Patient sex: F
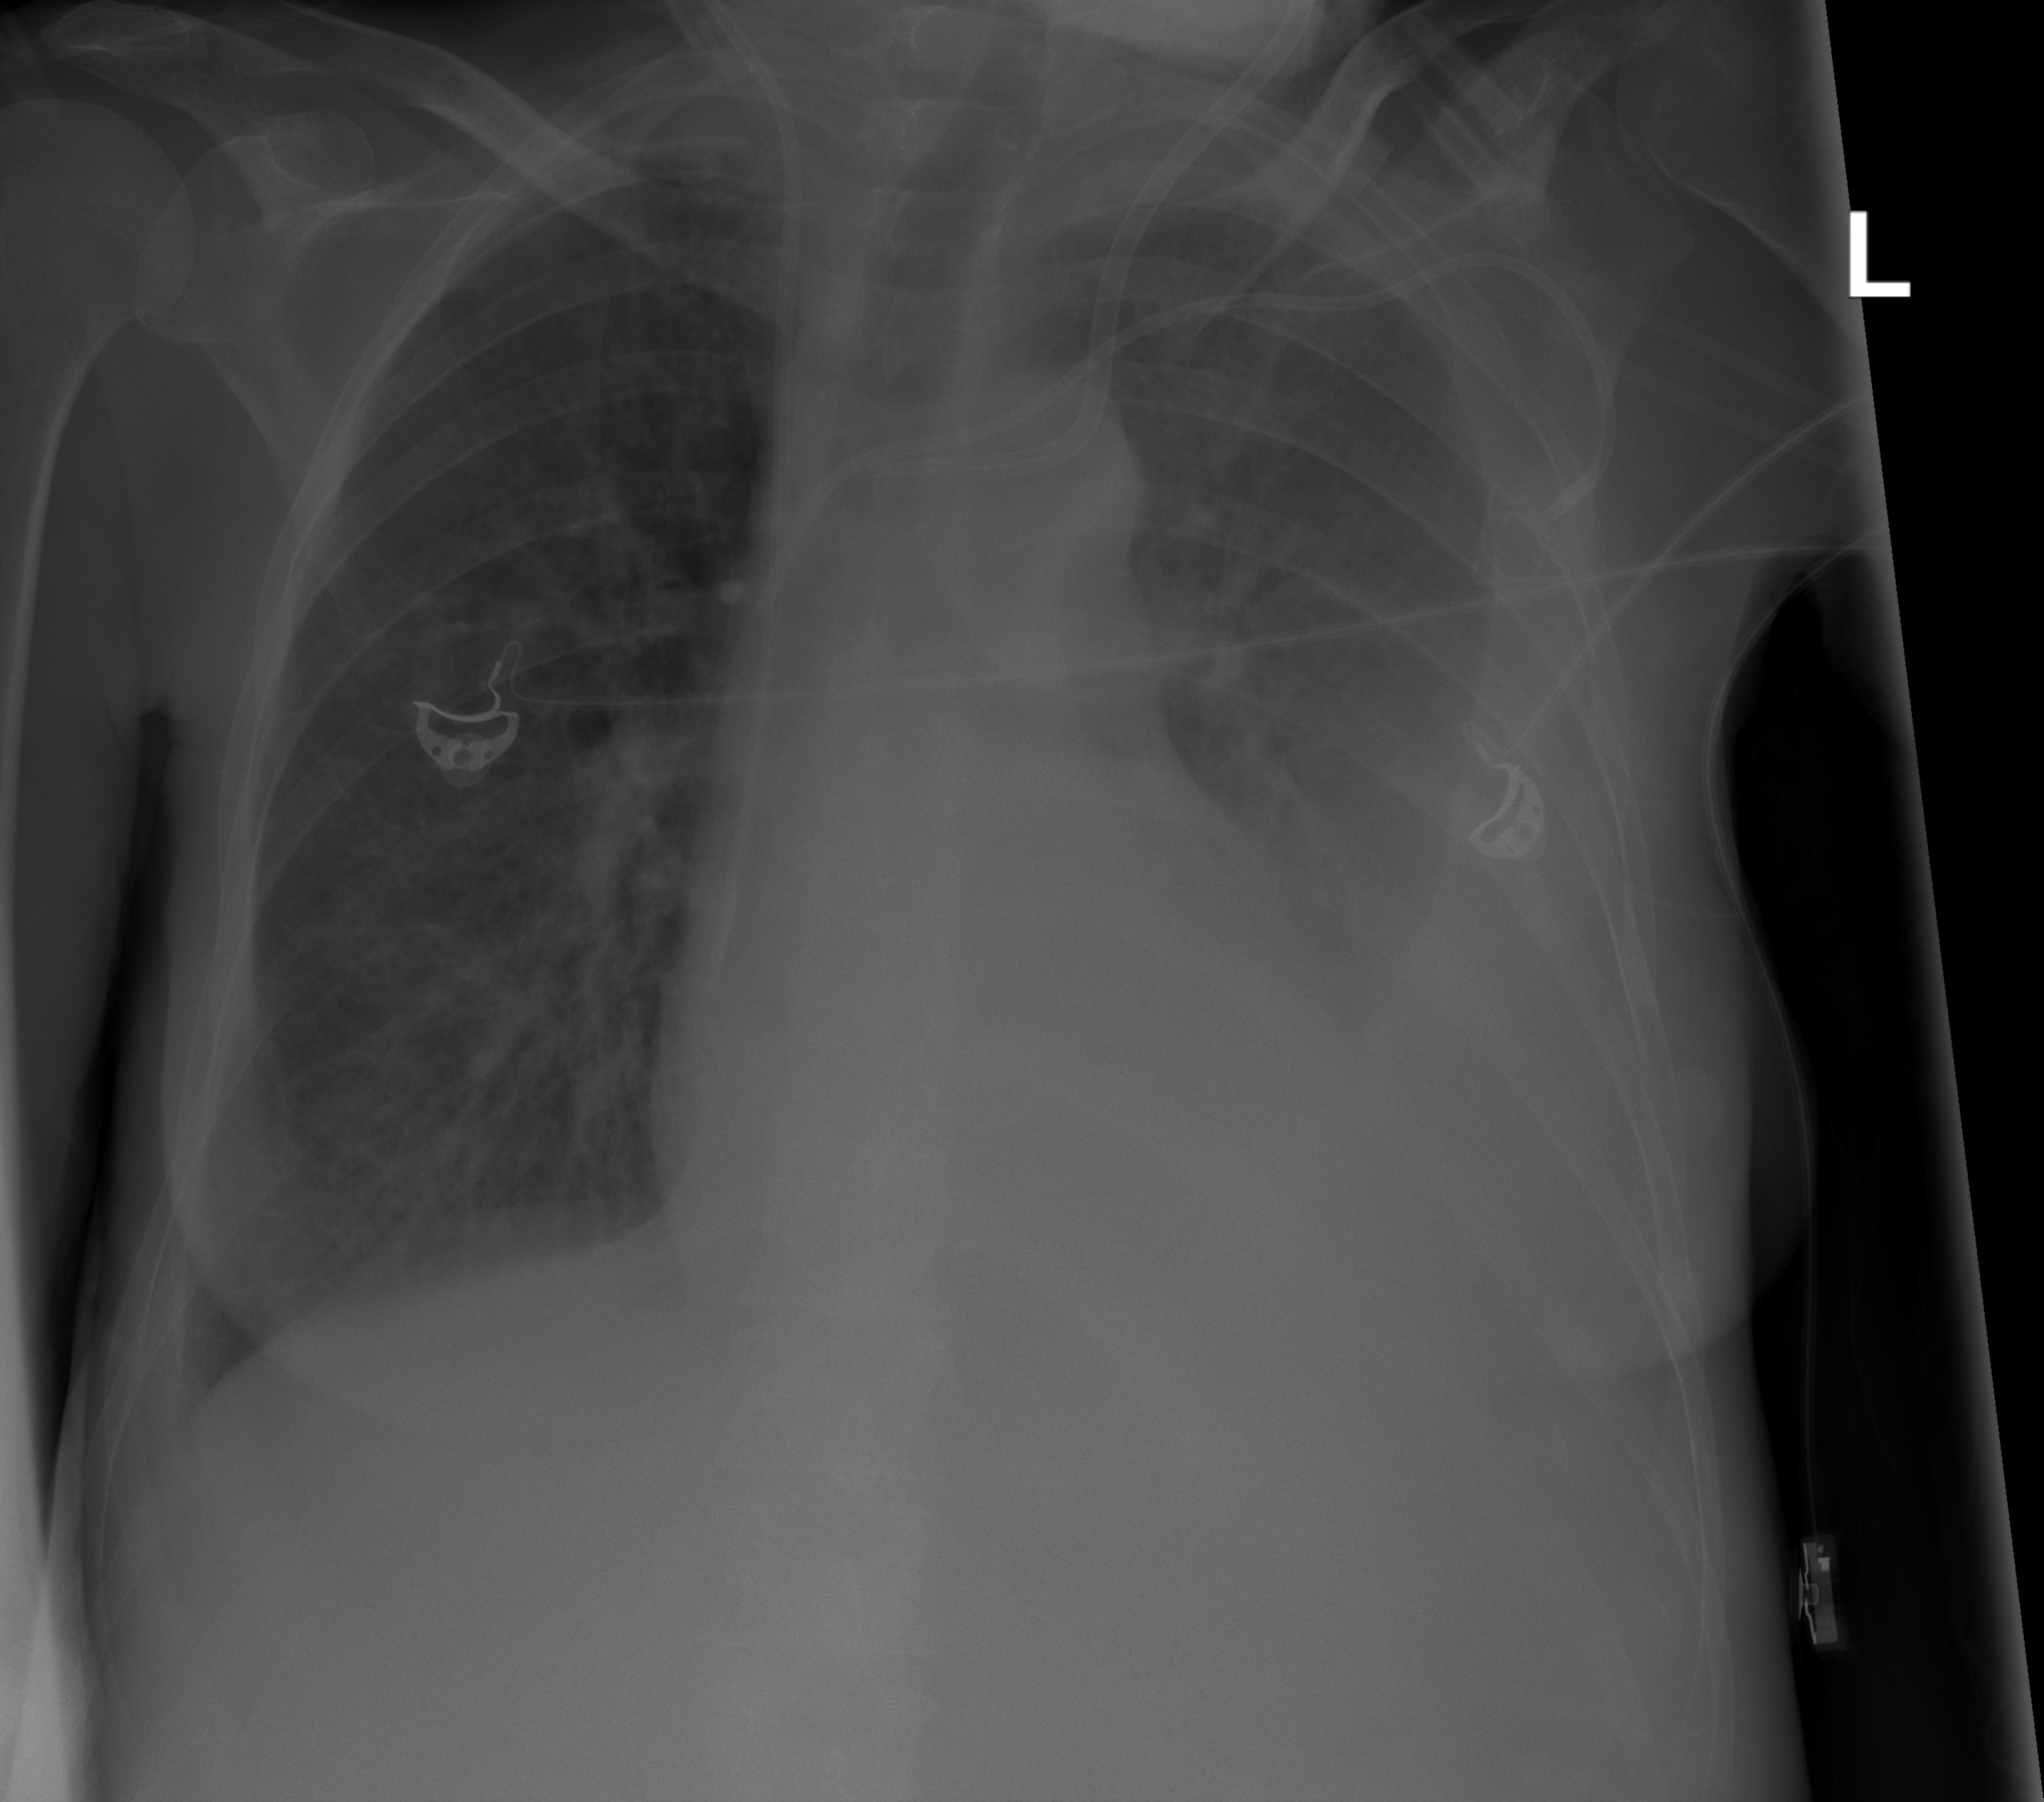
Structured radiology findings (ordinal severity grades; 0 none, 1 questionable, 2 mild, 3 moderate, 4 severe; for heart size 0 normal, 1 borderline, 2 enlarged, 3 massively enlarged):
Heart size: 2
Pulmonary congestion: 2
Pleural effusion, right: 0
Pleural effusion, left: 3
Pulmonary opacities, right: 0
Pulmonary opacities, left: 0
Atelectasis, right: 0
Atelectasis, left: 2